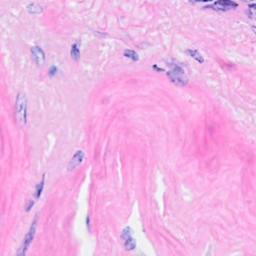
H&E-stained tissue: Breast